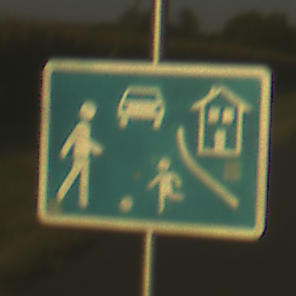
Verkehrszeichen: BeginnVerkehrsberuhigterBereich
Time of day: SunriseSunset
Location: Outdoor (RoadRail)
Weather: Clear
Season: NotSpecified
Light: Natural